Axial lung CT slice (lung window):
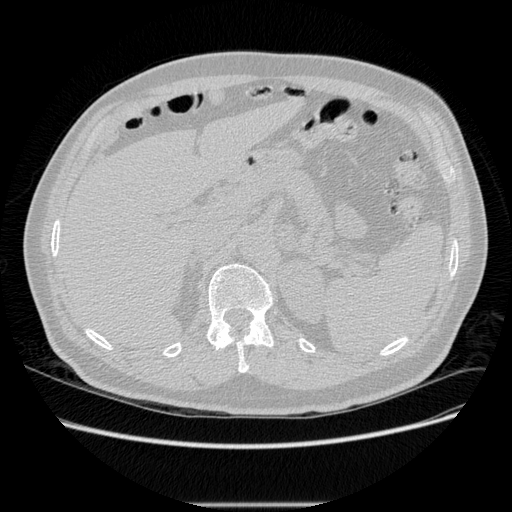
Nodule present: no